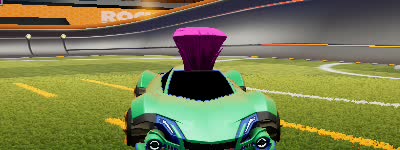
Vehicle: werewolf